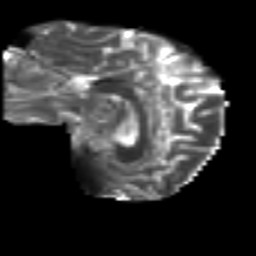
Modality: T2w
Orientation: sagittal
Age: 36
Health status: ill
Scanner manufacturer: philips
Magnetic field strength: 3 T
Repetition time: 9 s
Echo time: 0.127 s